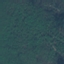
Label: Forest